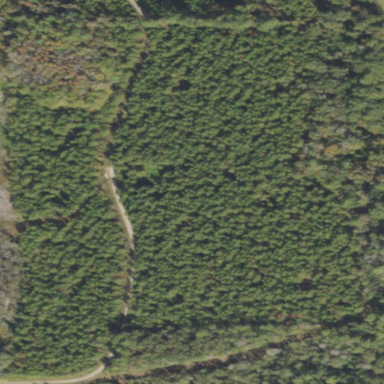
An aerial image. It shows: Forest area predominantly covered with needle-leaved trees.